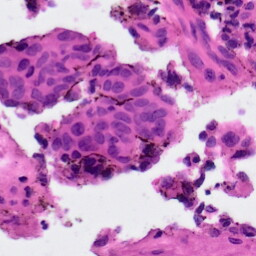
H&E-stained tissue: Ovarian